Question: I have some 'CGPath' (a poly with two circle) carried out on a 'CAShapeLayer'.

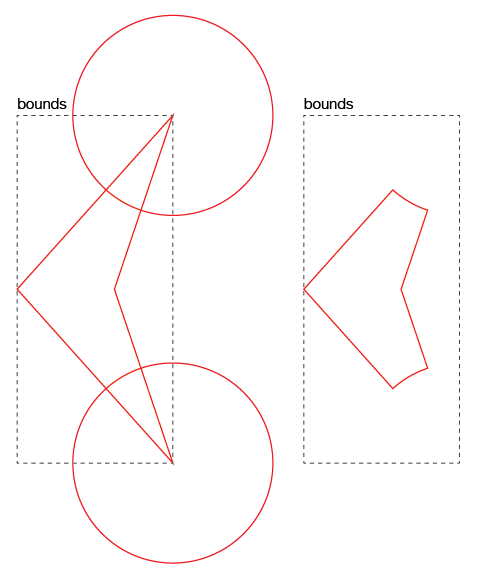
Answer: Instead of do the math, the result can be achieved at drawing time using 'kCGBlendModeClear'.
'''
// Create the poly.
CGContextBeginPath(context);
CGContextMoveToPoint (context, a_.x, a_.y);
CGContextAddLineToPoint (context, b_.x, b_.y);
CGContextAddLineToPoint (context, c_.x, c_.y);
CGContextAddLineToPoint (context, d_.x, d_.y);
CGContextClosePath(context);
// Draw with the desired color.
CGContextSetFillColorWithColor(context, self.color.CGColor);
CGContextFillPath(context);
// Create a circle.
CGContextBeginPath(context);
CGContextAddEllipseInRect(context, (CGRect){
b_.x - self.radius,
b_.y - self.radius,
self.radius * 2.0,
self.radius * 2.0 });
CGContextClosePath(context);
// Draw with Clear (!) blend mode.
CGContextSetBlendMode(context, kCGBlendModeClear);
CGContextSetFillColorWithColor(context, self.color.CGColor);
CGContextFillPath(context);
'''